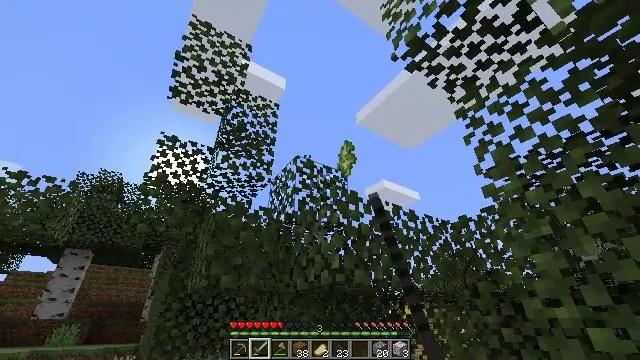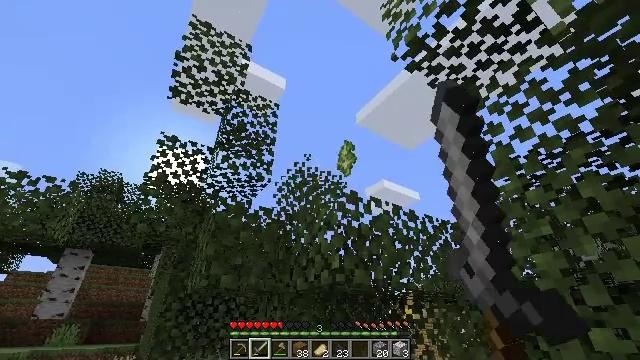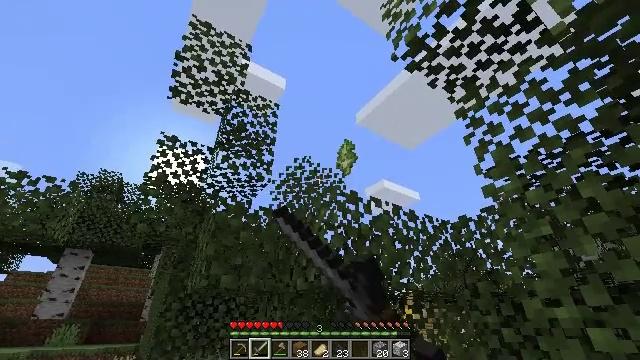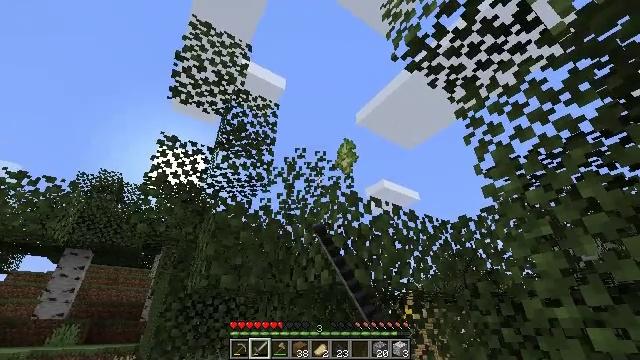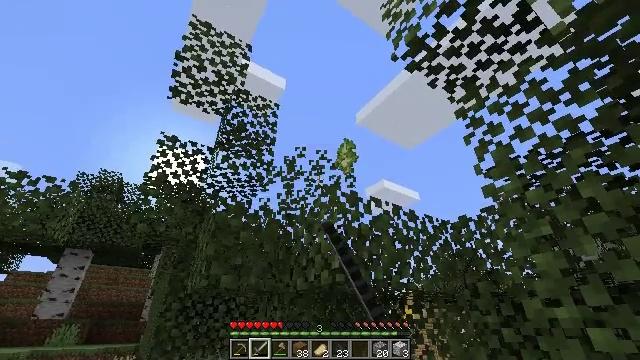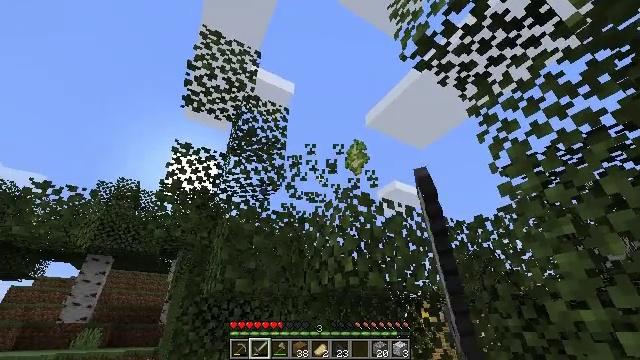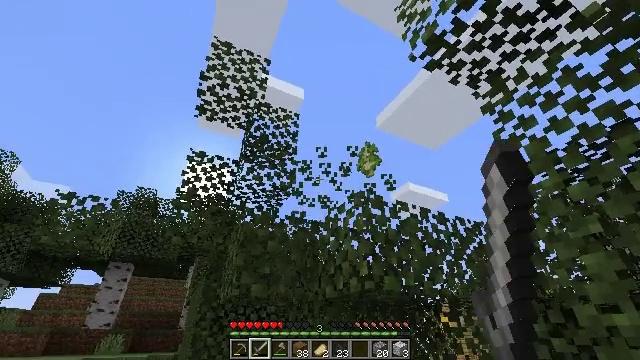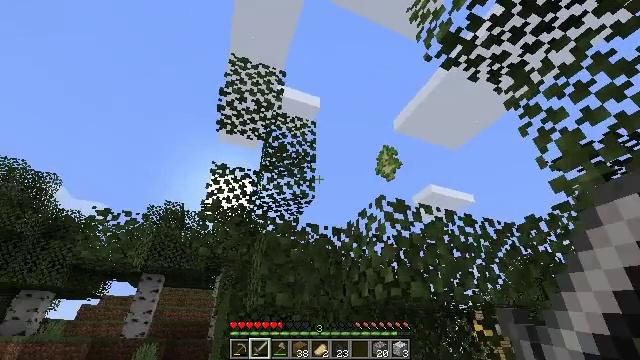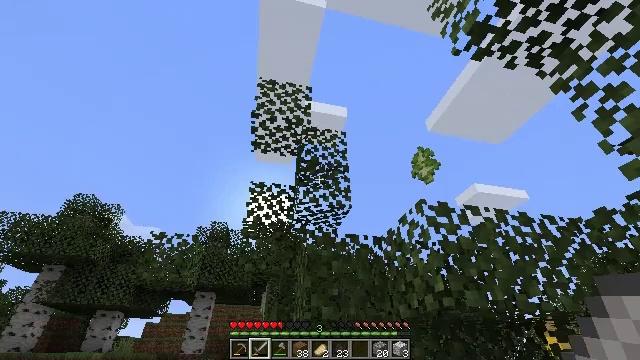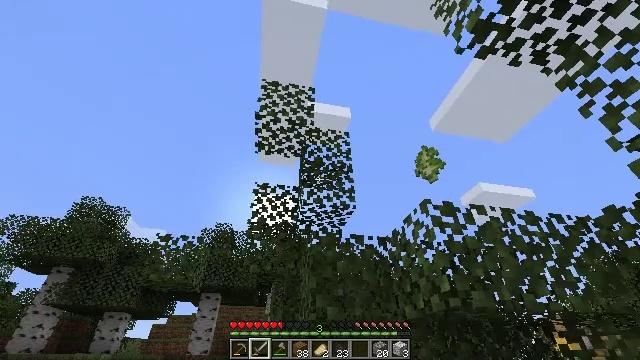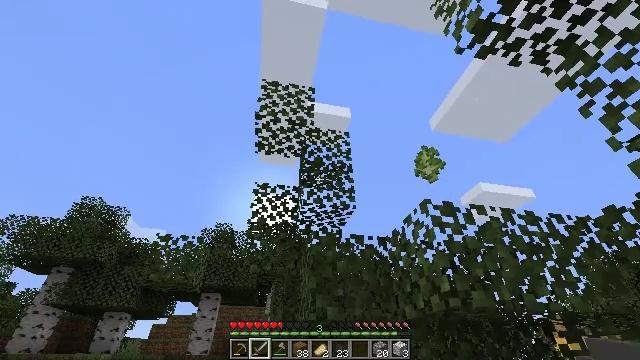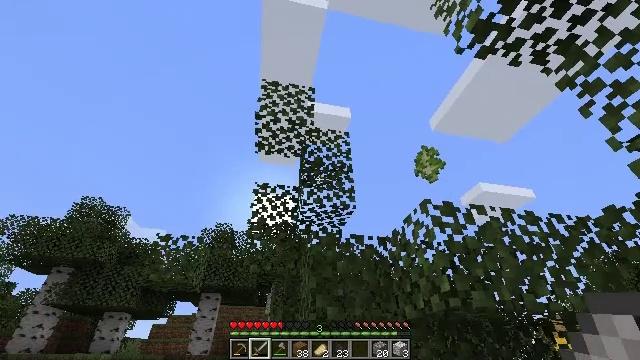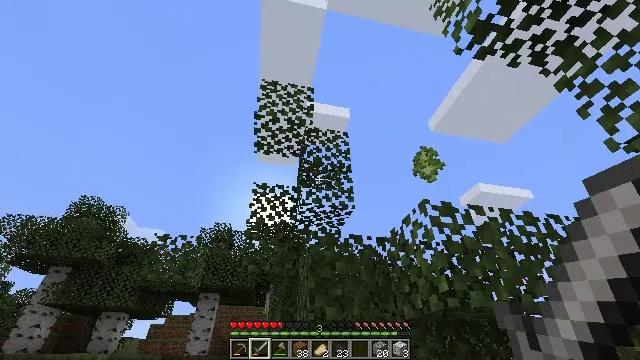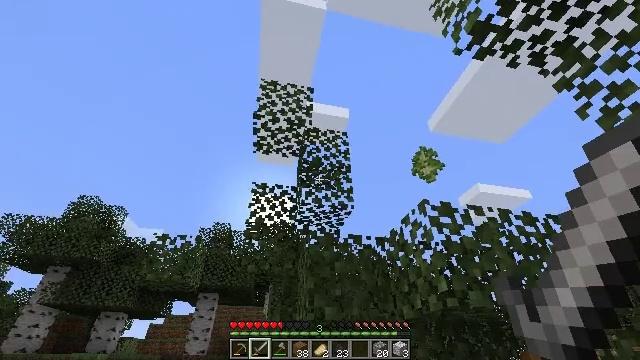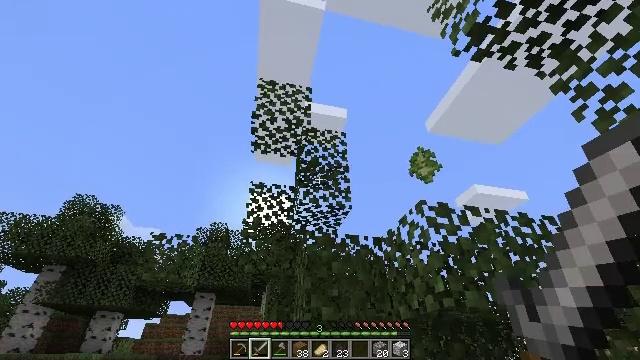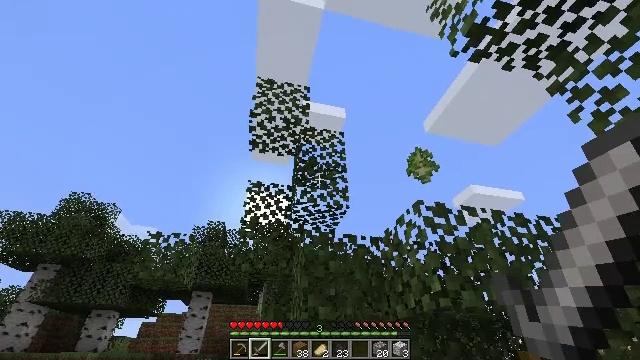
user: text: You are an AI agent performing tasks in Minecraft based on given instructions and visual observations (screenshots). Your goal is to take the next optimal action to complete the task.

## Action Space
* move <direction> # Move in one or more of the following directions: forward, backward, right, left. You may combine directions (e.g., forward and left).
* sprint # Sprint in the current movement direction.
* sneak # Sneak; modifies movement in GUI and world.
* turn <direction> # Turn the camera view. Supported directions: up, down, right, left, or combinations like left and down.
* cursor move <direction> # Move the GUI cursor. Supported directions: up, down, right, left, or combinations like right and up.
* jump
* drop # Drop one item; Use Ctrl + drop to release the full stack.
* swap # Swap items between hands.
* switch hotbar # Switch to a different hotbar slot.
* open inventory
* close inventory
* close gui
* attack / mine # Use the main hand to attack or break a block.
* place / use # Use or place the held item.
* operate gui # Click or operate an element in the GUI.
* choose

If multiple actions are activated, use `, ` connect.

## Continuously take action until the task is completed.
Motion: motion action
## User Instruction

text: Remove birch leaves from trees.
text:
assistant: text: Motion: attack / mine
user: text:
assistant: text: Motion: attack / mine
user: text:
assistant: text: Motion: attack / mine
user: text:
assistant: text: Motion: attack / mine
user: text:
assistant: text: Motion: turn left, attack / mine
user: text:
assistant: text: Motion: turn left, attack / mine
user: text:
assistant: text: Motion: turn left and up, attack / mine
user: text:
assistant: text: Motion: turn left and up, attack / mine
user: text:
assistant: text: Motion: turn left, attack / mine
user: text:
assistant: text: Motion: attack / mine
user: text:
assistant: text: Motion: attack / mine
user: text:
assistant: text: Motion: attack / mine
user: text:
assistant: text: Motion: attack / mine
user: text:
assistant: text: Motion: attack / mine
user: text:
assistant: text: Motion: attack / mine
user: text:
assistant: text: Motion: attack / mine
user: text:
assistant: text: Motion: attack / mine
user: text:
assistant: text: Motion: attack / mine
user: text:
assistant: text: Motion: attack / mine
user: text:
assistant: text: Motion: attack / mine
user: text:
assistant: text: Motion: turn left and up, attack / mine
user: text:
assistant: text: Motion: turn left and up
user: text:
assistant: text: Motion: turn up
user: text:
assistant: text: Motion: turn right, attack / mine
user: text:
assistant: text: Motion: attack / mine
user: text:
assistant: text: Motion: attack / mine
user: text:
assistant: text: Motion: attack / mine
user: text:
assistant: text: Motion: attack / mine
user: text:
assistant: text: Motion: turn right, attack / mine
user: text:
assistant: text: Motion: attack / mine